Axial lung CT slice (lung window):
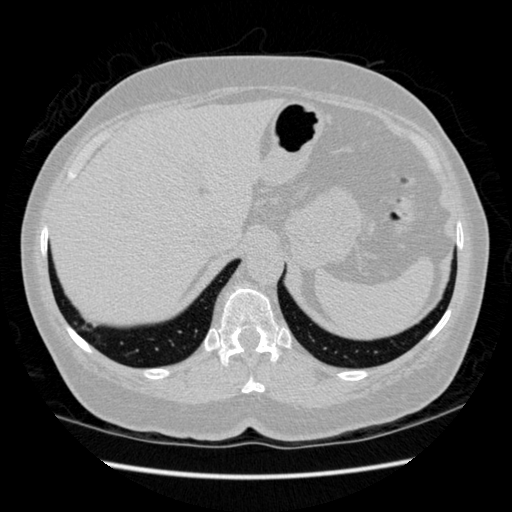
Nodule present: no